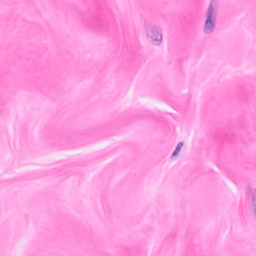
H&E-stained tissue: Breast